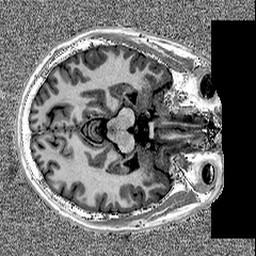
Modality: MP2RAGE
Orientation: axial
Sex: male